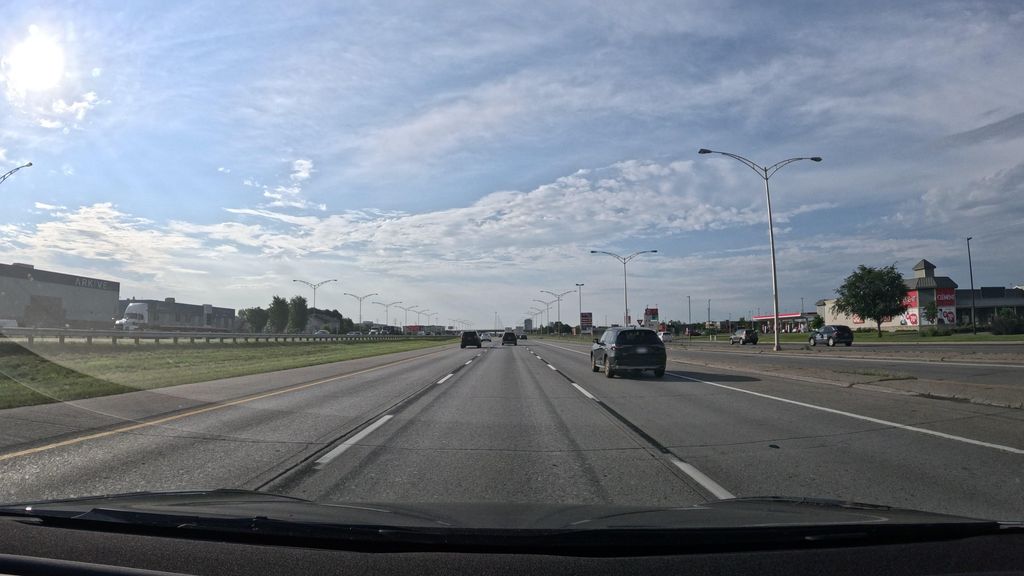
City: montreal